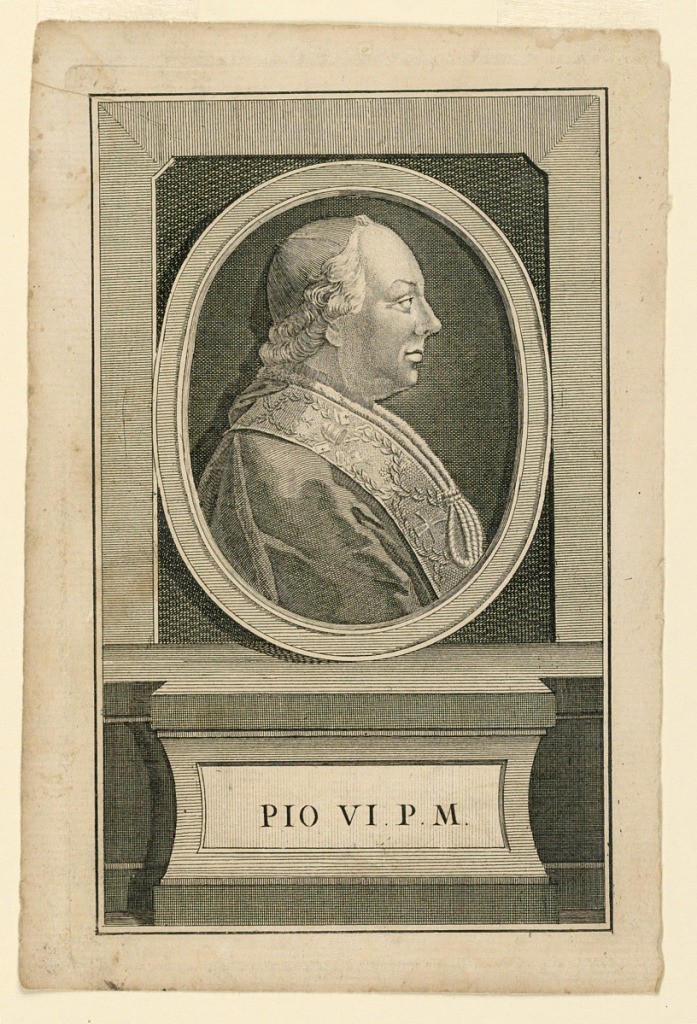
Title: Portrait of Pius VI (1775-1799)
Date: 1790-1800
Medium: Engraving on paper
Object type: Print
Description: Bust length portrait in side view to right. In an oval frame standing on a pedestal with inscription.